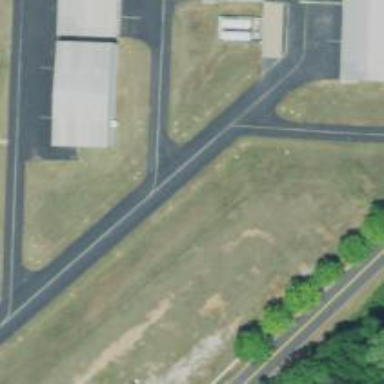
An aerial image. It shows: View of taxiway at the airport.